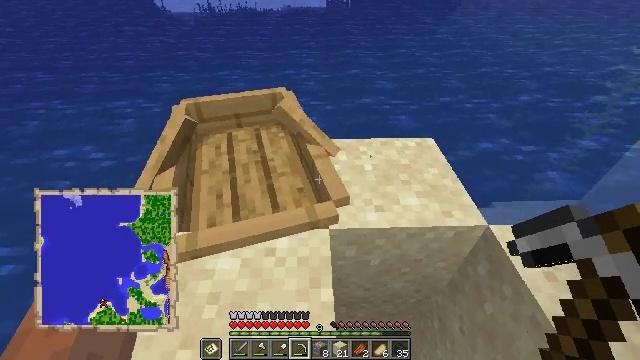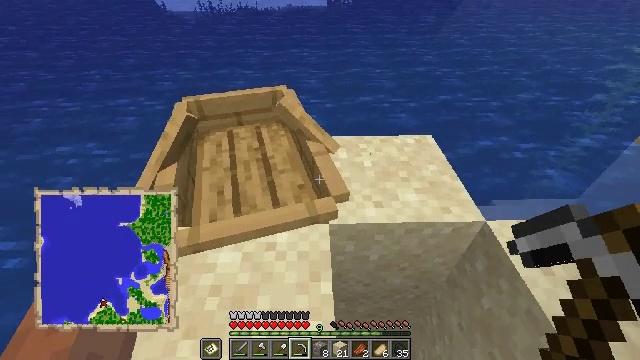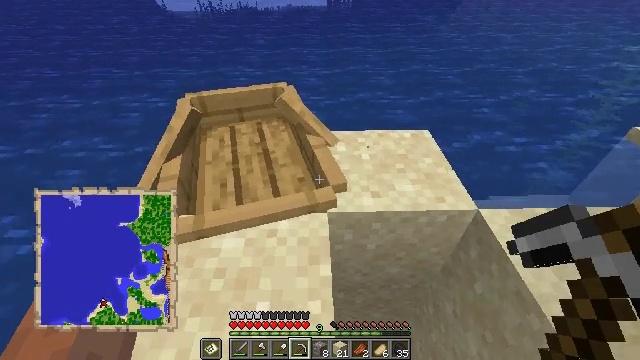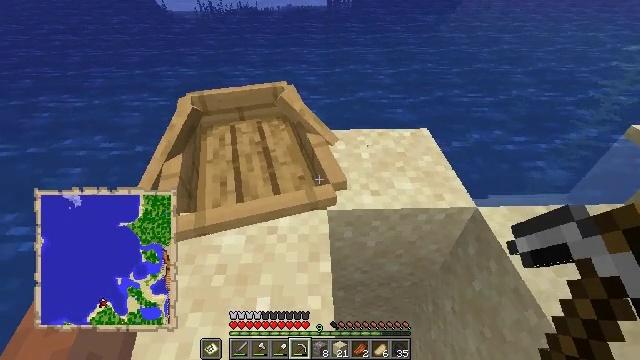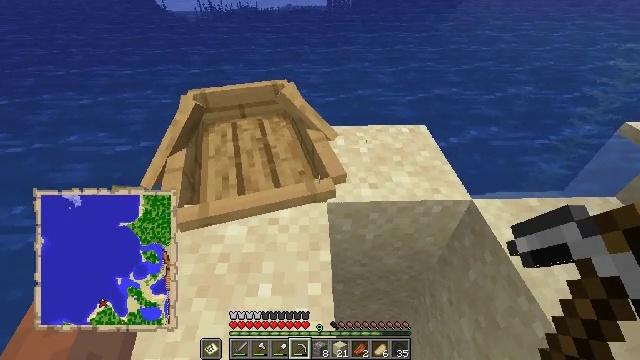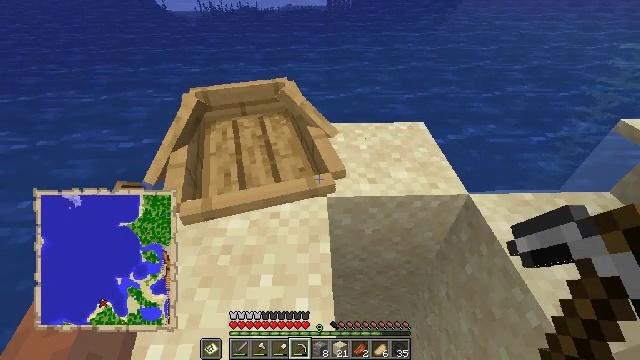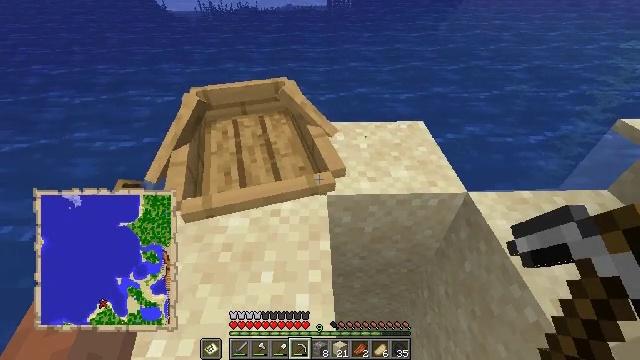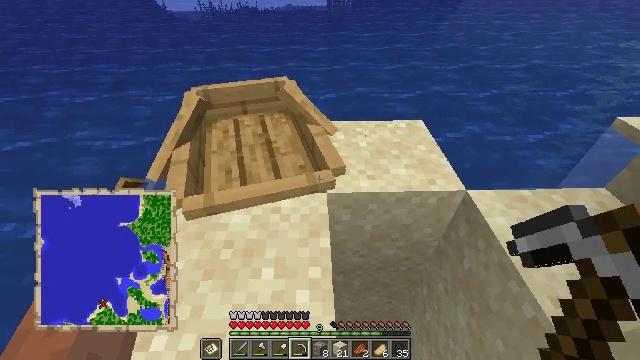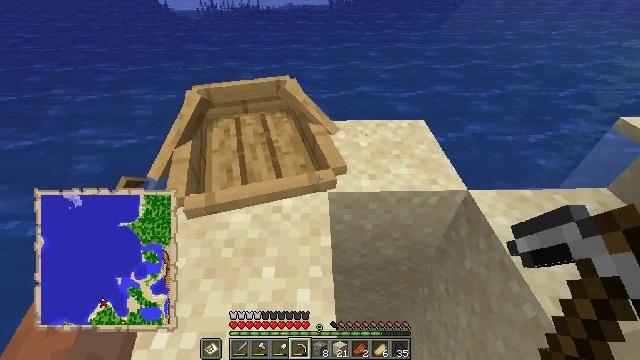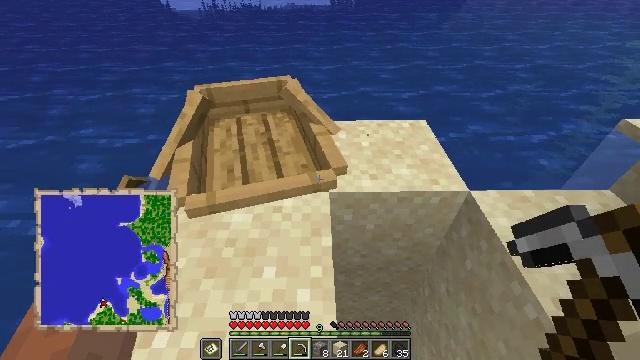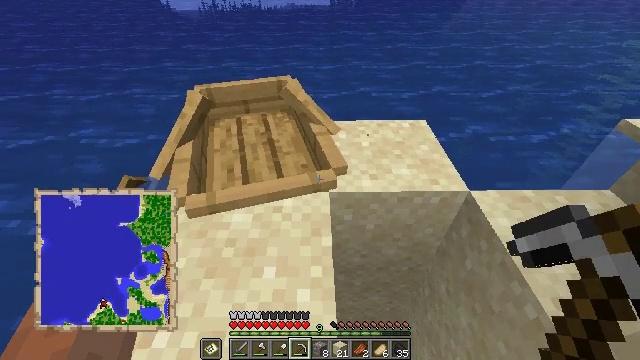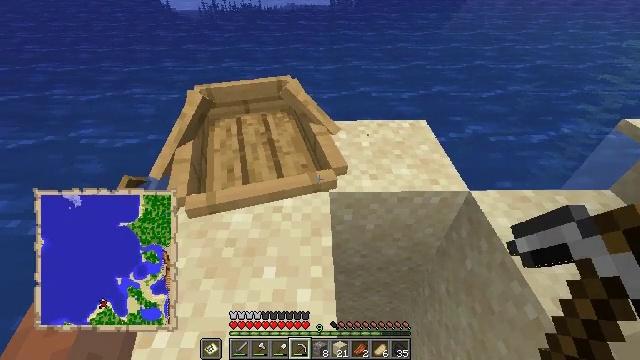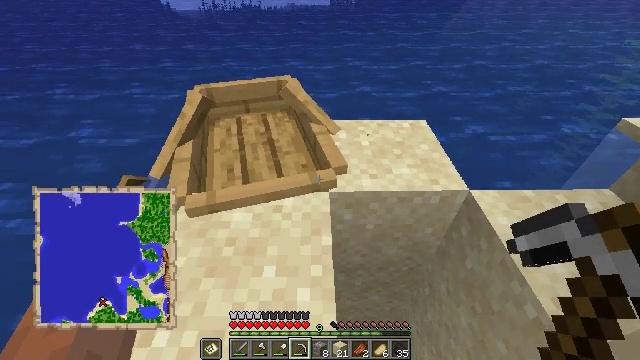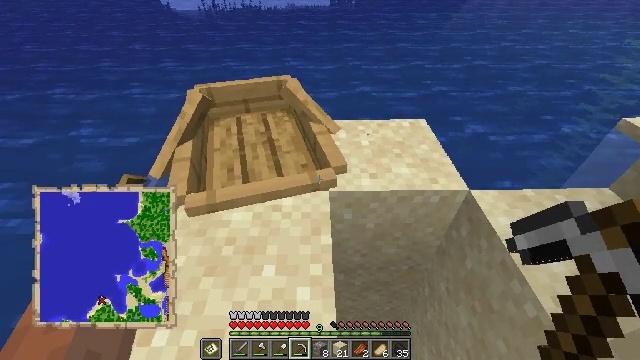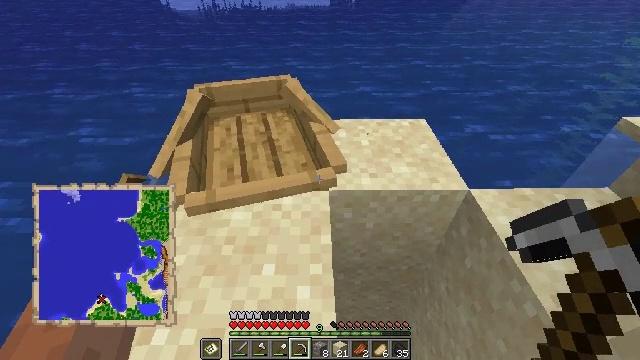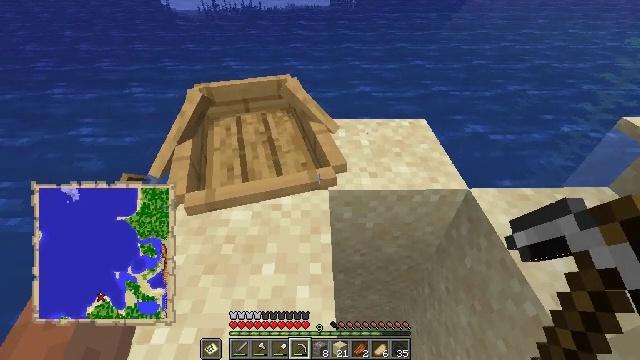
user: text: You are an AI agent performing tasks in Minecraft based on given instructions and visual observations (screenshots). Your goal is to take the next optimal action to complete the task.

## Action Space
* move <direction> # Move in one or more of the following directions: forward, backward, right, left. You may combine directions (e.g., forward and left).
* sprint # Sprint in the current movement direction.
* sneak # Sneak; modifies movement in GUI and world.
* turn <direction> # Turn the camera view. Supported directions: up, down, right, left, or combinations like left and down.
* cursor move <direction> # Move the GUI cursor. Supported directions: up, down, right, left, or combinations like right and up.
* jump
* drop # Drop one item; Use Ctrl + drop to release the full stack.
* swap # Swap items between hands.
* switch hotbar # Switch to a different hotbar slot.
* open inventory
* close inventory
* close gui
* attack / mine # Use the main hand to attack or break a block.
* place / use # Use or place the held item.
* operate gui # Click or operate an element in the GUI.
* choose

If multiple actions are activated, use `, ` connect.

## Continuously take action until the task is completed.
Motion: motion action
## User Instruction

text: Collect sand to make glass.
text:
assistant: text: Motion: move back, sneak
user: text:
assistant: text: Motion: move back, sneak
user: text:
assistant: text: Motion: move back, sneak
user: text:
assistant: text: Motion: move back, sneak
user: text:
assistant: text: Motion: move back, sneak
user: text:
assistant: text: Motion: move back, sneak
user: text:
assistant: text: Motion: move back, sneak
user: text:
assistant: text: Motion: move back, sneak
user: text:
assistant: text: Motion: move back, sneak
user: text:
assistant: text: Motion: move back, sneak
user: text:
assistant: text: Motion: move back, sneak
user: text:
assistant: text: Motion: sneak
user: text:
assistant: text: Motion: sneak
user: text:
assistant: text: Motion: sneak
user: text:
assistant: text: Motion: sneak
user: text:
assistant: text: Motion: sneak
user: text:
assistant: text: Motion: sneak
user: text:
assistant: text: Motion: sneak
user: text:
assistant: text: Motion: sneak
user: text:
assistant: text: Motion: sneak
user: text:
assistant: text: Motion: sneak
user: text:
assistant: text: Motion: sneak
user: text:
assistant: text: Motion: sneak
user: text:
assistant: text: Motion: sneak
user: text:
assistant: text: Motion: sneak
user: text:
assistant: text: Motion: sneak
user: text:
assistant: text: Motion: sneak
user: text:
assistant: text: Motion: sneak
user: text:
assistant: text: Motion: sneak
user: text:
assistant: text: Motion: sneak